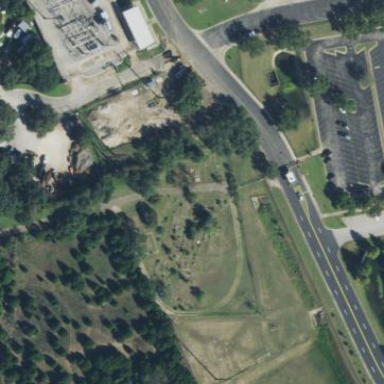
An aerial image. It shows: Cemetery.